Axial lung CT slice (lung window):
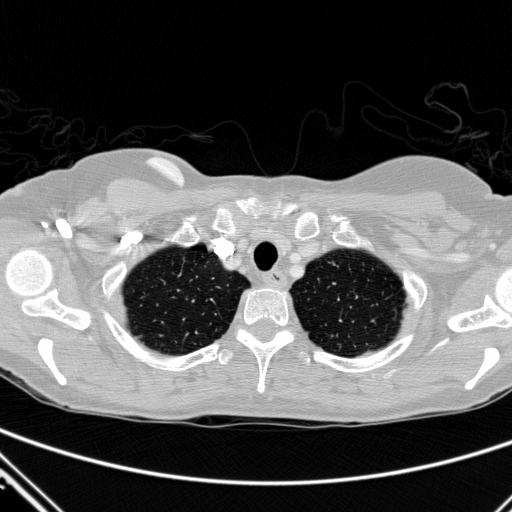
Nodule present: no